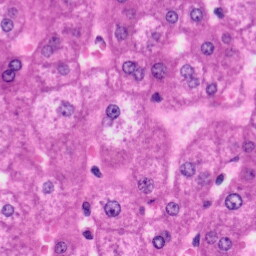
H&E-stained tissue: Liver